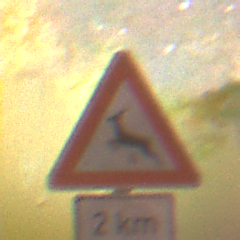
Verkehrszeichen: WildwechselRechts
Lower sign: Entfernungsangaben2
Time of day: Night
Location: Outdoor (Nature)
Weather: Clear
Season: NotSpecified
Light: Natural